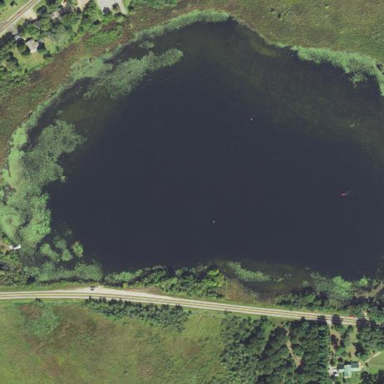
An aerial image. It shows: Serene lake surrounded by nature.